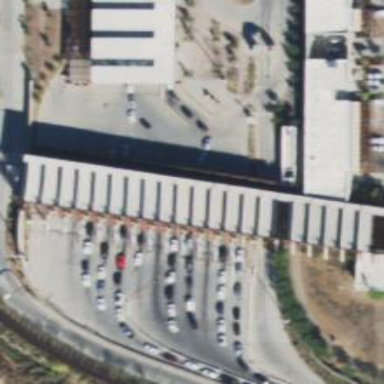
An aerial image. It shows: Border control barrier.